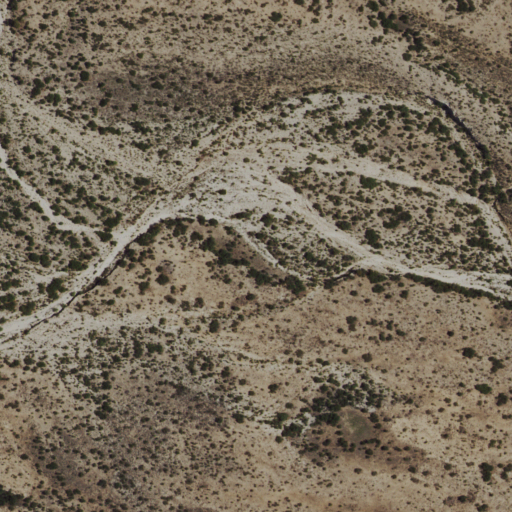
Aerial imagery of valley in New Mexico named Lefthook Canyon containing only shrub